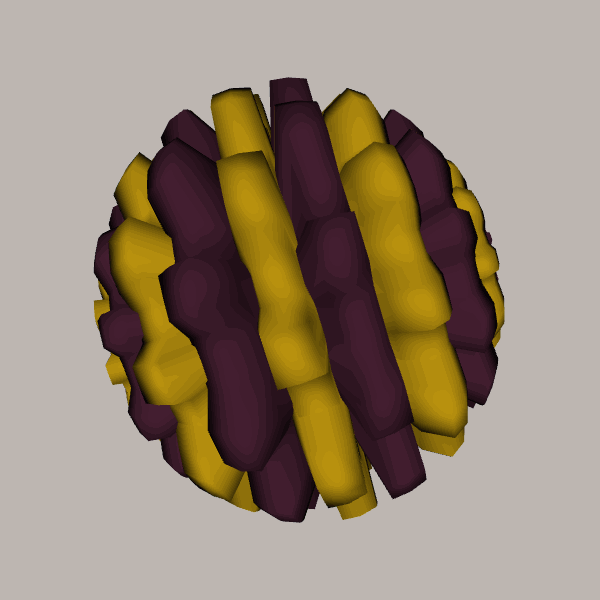
Background: light